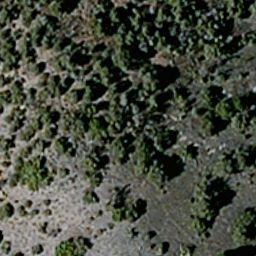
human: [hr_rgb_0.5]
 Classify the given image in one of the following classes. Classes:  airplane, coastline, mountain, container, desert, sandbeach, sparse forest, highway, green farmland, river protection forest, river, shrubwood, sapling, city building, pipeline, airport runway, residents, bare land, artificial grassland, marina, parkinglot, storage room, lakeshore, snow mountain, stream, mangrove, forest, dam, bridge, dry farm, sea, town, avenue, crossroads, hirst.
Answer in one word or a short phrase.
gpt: sparse forest